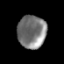
Tissue: prostate
Cell type: Fibroblasts
Senescence score: 0.2768
Nuclear area (px): 921
Mean DAPI intensity: 121.922